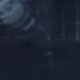
Vehicle type: Motorcycle